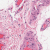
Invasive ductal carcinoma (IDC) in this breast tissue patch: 0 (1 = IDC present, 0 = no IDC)